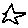
Label: star